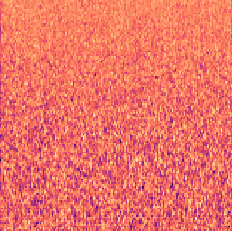
Sound class: Rain